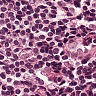
Metastatic tissue present: no